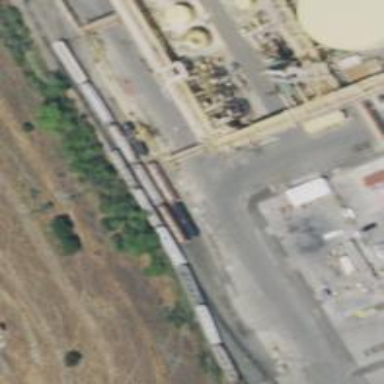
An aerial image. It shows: Railway spur service.